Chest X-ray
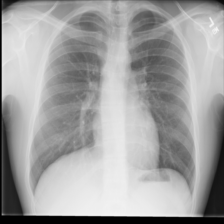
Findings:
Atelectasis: negative
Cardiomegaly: negative
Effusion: negative
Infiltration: negative
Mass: negative
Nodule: negative
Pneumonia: negative
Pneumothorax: negative
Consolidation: negative
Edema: negative
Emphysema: negative
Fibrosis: negative
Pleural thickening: negative
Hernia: negative